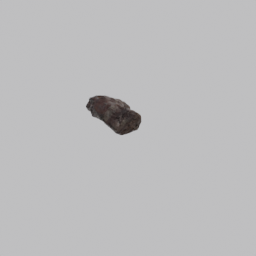
Label: nature